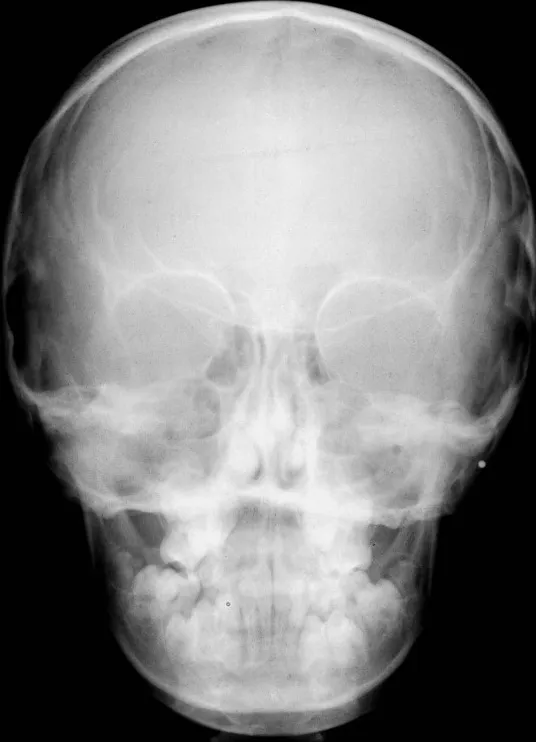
Anteroposterior X-ray of the skull showing hypoplastic frontal sinuses and mild nasal septum deviation.
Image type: radiology (x_ray)